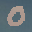
Label: 0